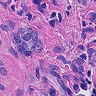
Metastatic tissue present: yes